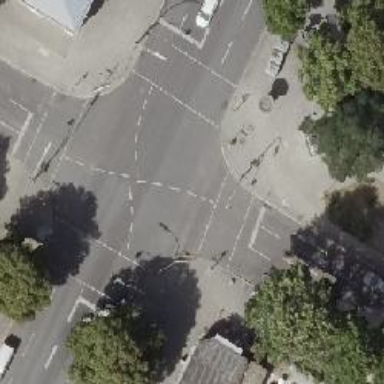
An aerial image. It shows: Road with traffic signals controlling the flow of traffic.